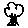
Label: tree